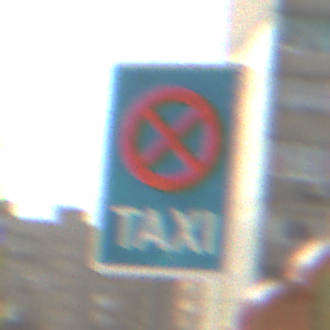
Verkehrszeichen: Taxenstand
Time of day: MorningAfternoon
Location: Outdoor (Urban)
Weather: PartlyCloudy
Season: NotSpecified
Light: Natural